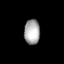
Tissue: lung
Cell type: Endothelial cells
Senescence score: 0.6104
Nuclear area (px): 382
Mean DAPI intensity: 169.503